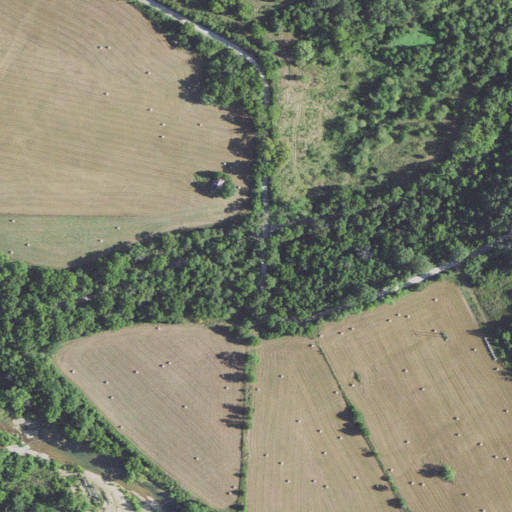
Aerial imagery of valley in Missouri named Bray Hollow containing pasture, deciduous forest, open development, mixed forest, and grassland